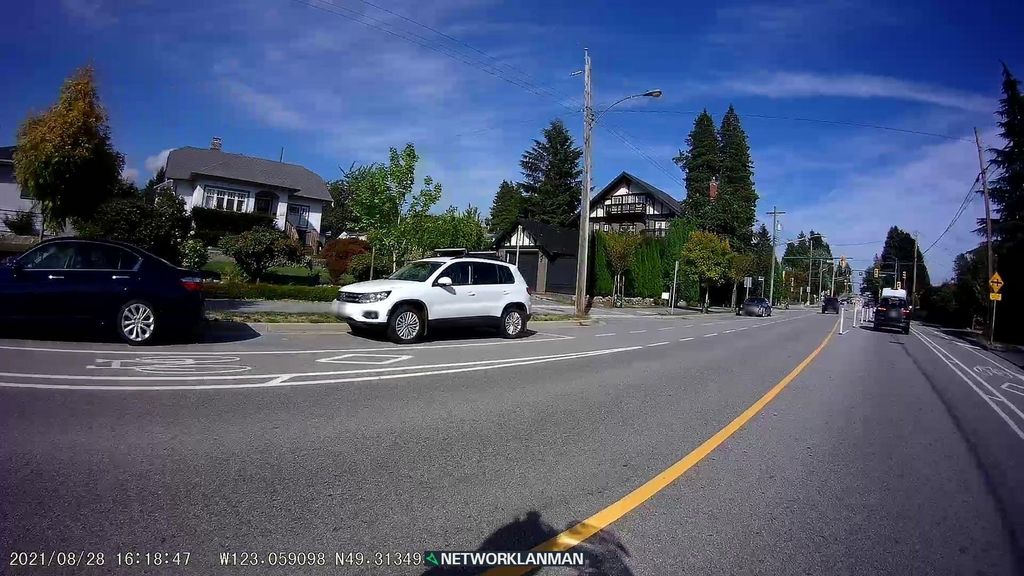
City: vancouver